Question:
I am using ASP.NET Dynamic Data. The page dynamically creates a 'List', 'Edit', 'Details' pages to display the records stored in the table in the DB.
I have the 'Sub Contractors' in the table but I want its visibility set to false on screen.
I've tried
'''
[HideColumnIn(PageTemplate.List)]
[Display(Name = "SubContractor Id", Order = 70)]
public object SubContractorId { get; set; }
'''
ALSO:
'''
[ReadOnlyColumnIn(PageTemplate.List)]
'''
But no joy. Iv made these changes in the 'database.cs' file.
Anyone know how can I make it disappear or remove the hyperlink from it?
'[ScaffoldColumn(false)]' usually works but because 'SubContractorId' is a FK it seems to not take effect.
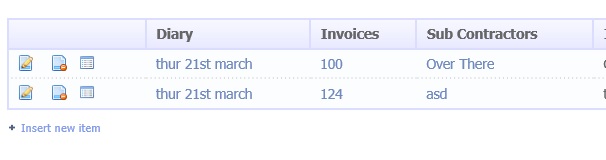
Answer: Consider the possibility of using (List and other) for your Dynamic Data site which allows you hide specific fields.
For more information: <URL>